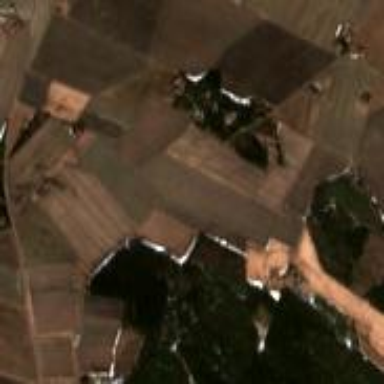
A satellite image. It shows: Picturesque farmland scene.